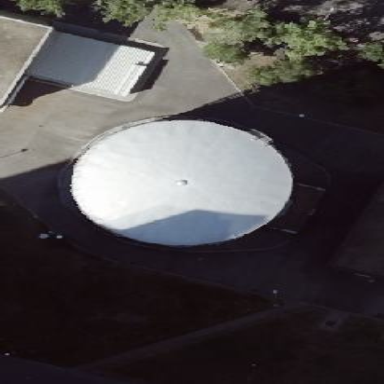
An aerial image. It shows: Industrial building housing storage tank.